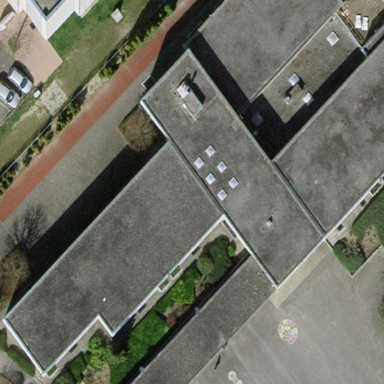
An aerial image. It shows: School building.